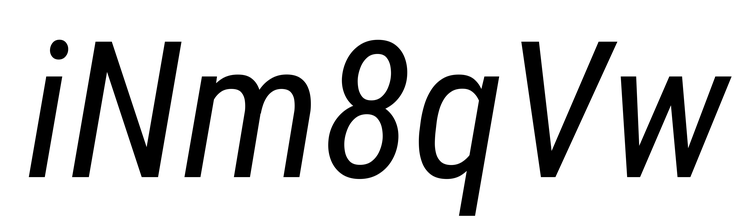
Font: Roboto-Italic_Condensed_Italic